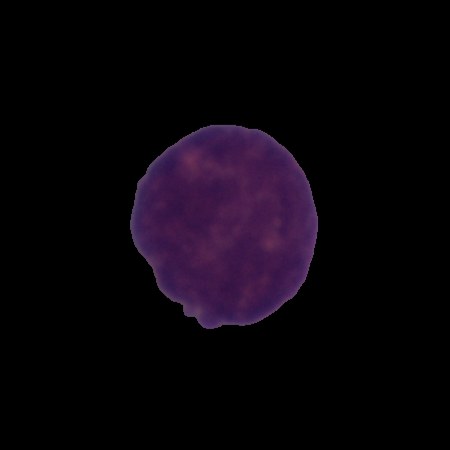
Label: healthy